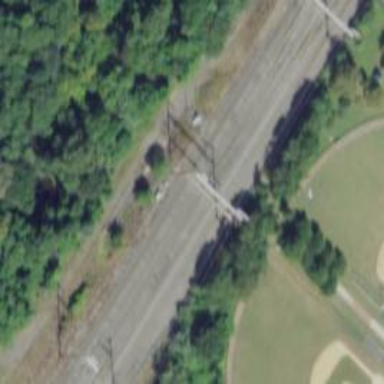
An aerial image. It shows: Railway with electrified contact lines.